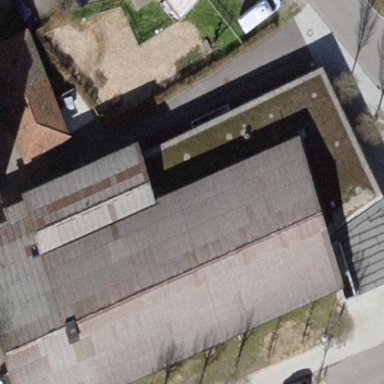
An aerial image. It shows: Building.